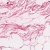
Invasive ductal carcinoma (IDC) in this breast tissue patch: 0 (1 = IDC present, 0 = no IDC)